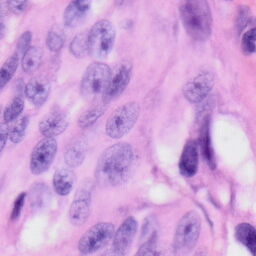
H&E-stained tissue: Skin